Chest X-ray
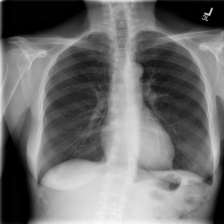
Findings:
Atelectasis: negative
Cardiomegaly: negative
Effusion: negative
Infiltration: negative
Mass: negative
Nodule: negative
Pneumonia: negative
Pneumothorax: negative
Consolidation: negative
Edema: negative
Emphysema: negative
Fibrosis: negative
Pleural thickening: negative
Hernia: negative